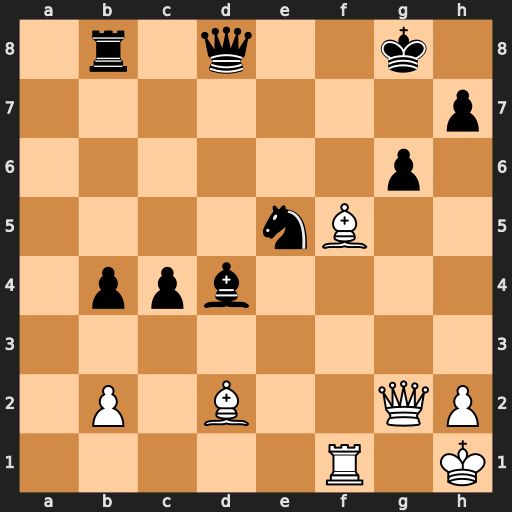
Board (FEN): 1r1q2k1/7p/6p1/4nB2/1ppb4/8/1P1B2QP/5R1K
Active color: w
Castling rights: -
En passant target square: -
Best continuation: Be6+ Kg7 Bg5